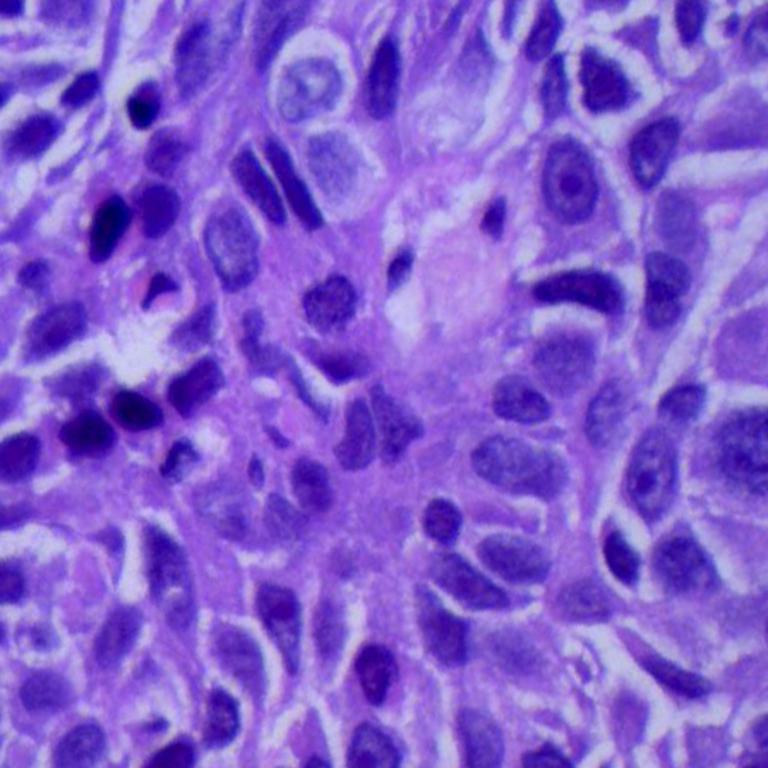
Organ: lung
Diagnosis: squamous carcinomas